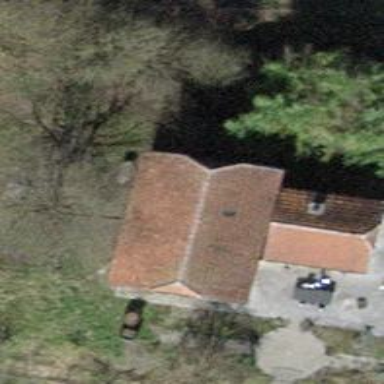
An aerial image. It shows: Detached building with hipped roof shape.